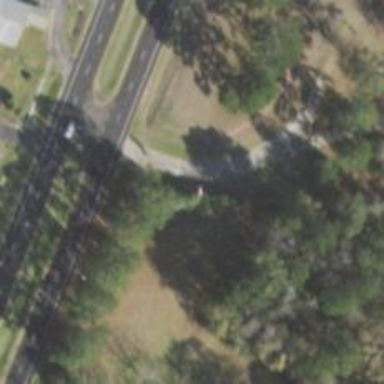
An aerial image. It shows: Memorial site with historic significance.